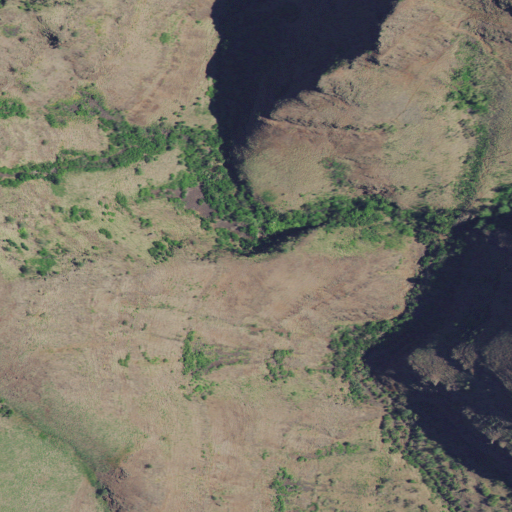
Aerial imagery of valley in Idaho named Vance Gulch containing grassland, shrub, and evergreen forest